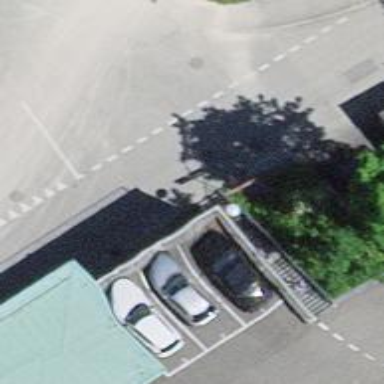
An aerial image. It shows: Road with steps.